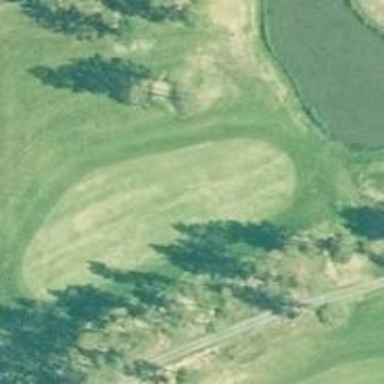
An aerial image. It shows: Golf hole.